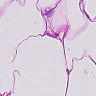
Metastatic tissue present: no